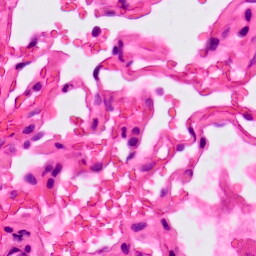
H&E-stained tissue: Lung